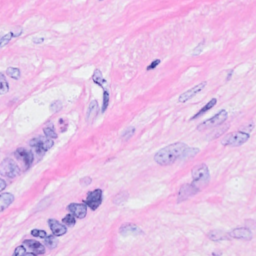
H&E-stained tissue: Breast